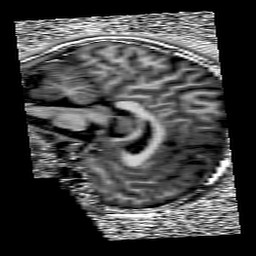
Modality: UNIT1
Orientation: sagittal
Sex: male
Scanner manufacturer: siemens
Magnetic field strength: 3 T
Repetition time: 5 s
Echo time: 0.00368 s